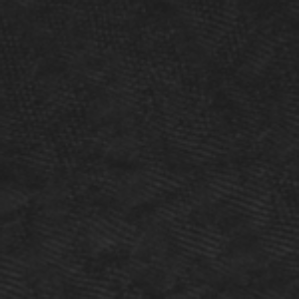
Label: frost